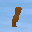
Label: 1